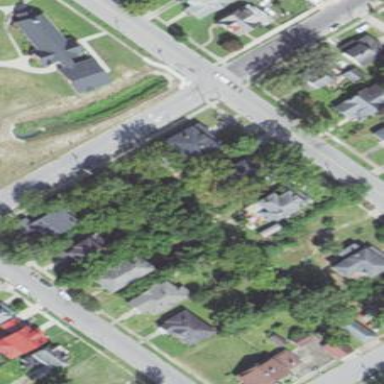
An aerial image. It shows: Sidewalk along the footway.